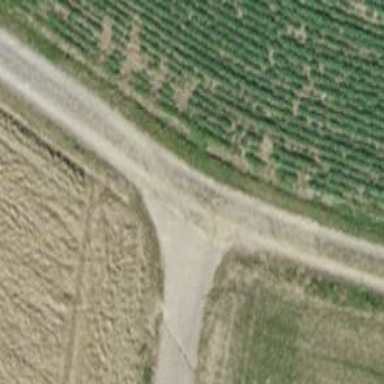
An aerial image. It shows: Compacted grade3 track.